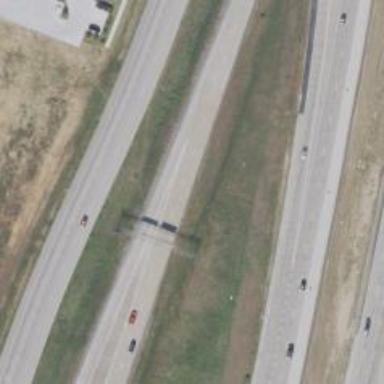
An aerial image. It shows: Primary link highway.